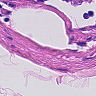
Metastatic tissue present: no